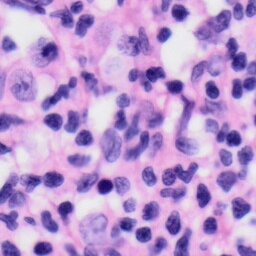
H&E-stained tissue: Skin